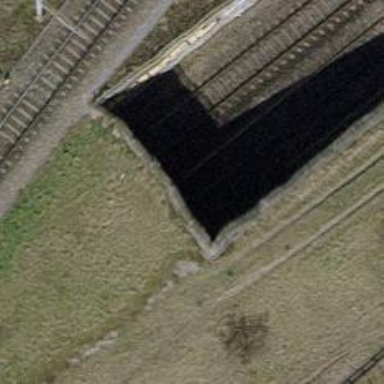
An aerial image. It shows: Tunnel with electrified rail tracks and contact line.